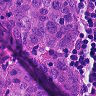
Metastatic tissue present: yes